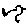
Label: bird